Question: This is strange... I added a table view to a view controller, set number of prototype cells to 3, but after they got added automatically, the first prototype cell doesn't have a content view, nor can I add one as subview.

What am I missing?
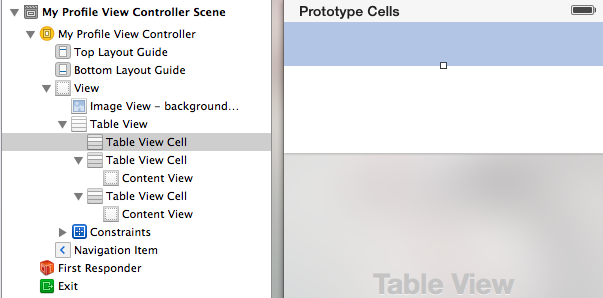
Answer: This is possibly some kind of bug. Delete this cell and add again.